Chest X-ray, AP view. Patient: 30 years old, sex F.
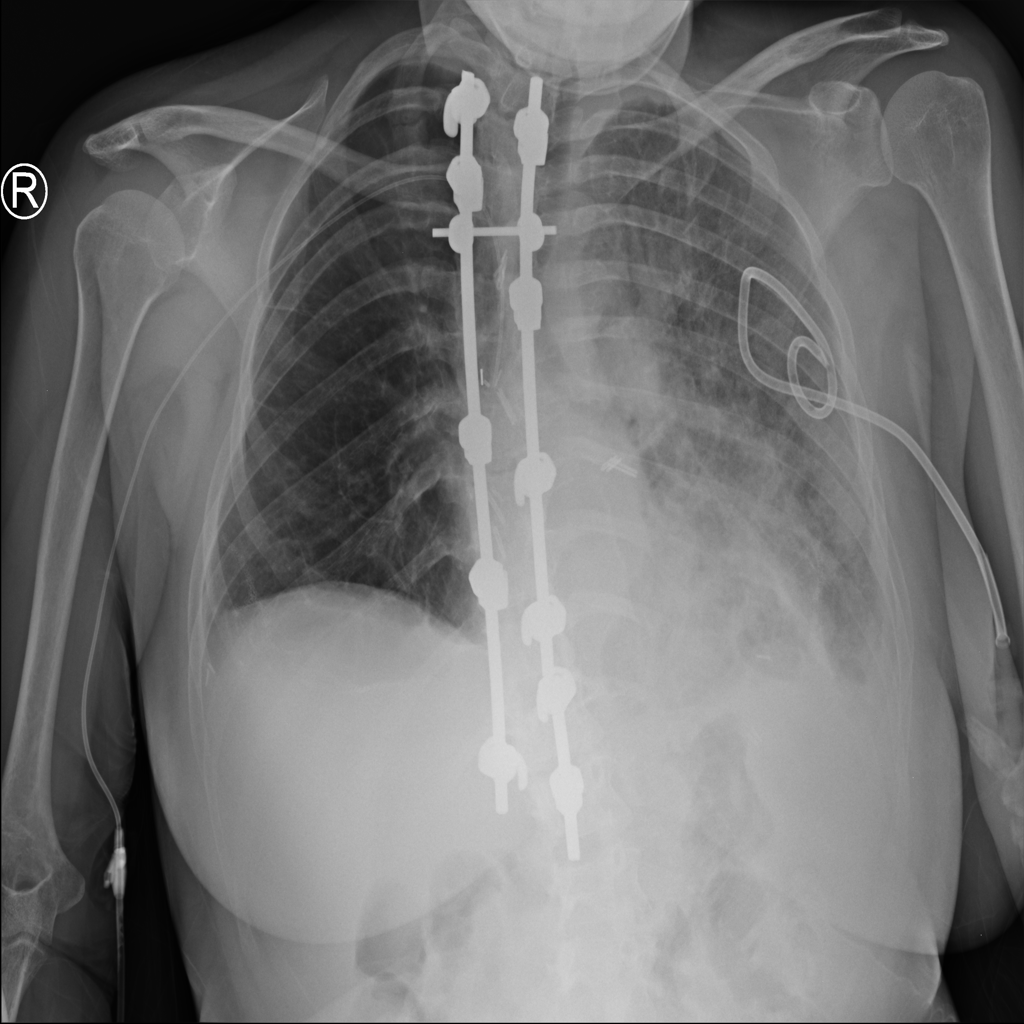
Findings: Infiltration